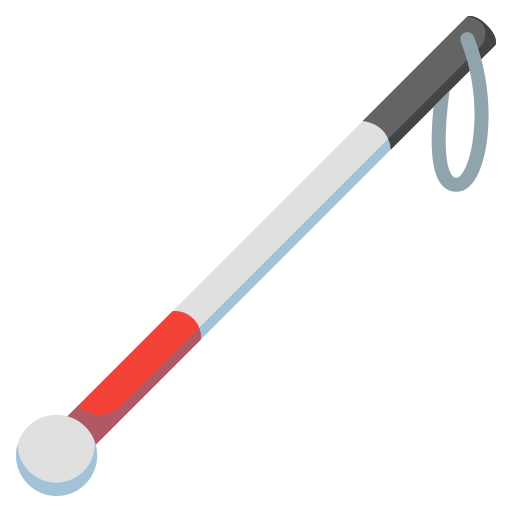
Emoji: 🦯